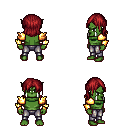
a pixel art fantasy rpg character, male body template, orc, green skin, gold arm armor, metal pants, brunette long bangs hairstyle, four views (front, back, left, right), 2x2 character sprite sheet, small pixel art, hard edges, no anti-aliasing